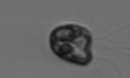
Label: flagellate_morphotype1